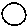
Label: circle